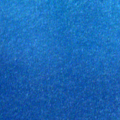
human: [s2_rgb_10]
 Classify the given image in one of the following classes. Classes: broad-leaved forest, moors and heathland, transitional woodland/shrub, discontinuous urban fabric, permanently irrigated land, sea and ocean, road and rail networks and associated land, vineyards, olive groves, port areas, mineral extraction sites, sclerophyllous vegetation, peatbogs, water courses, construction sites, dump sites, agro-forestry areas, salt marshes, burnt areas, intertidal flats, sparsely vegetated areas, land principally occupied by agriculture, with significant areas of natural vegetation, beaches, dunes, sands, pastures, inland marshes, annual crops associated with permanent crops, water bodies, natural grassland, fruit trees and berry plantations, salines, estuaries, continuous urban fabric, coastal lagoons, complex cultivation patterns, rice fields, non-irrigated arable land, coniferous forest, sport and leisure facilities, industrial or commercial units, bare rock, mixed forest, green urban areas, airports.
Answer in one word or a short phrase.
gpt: sea and ocean